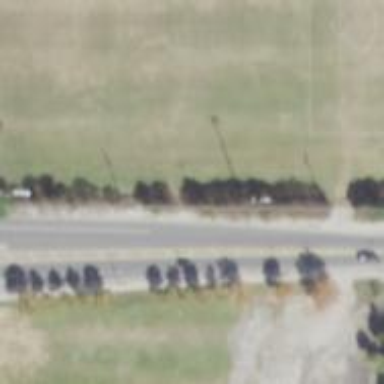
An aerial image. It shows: Left sidewalk along asphalt tertiary road.